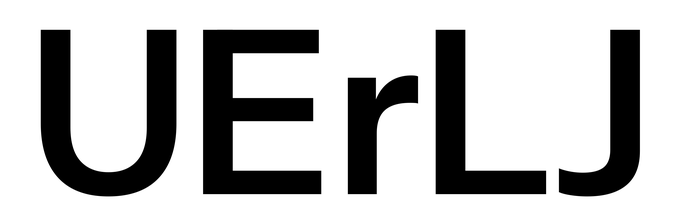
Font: InstrumentSans_SemiBold